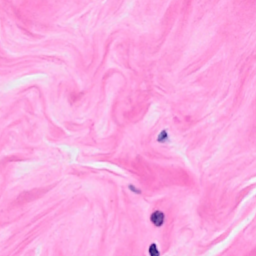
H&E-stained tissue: Breast